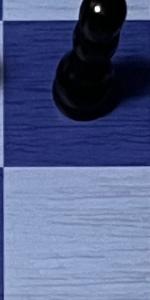
Label: Empty